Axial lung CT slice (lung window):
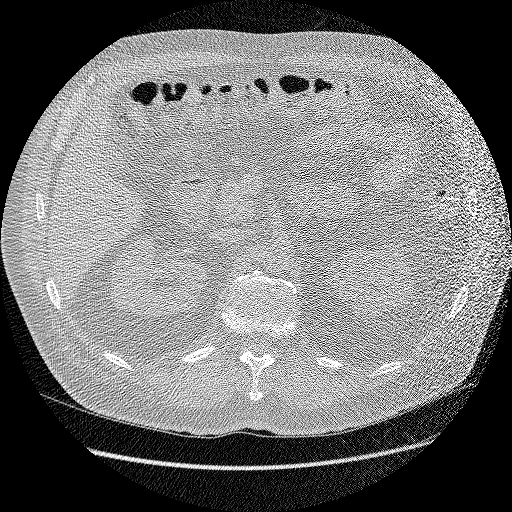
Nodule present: no